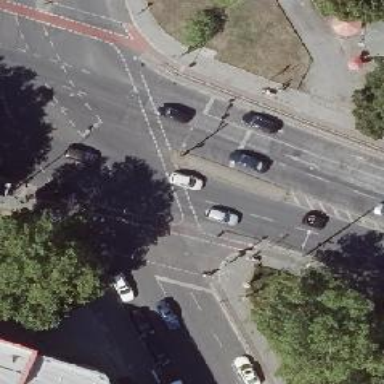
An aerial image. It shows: Road with traffic signals.